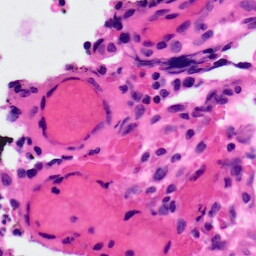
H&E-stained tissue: Ovarian